Interaction volume radius: 10 \u00c5
Interaction volume height: 10 \u00c5
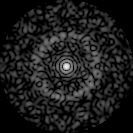
Disorder parameter: 0.8631